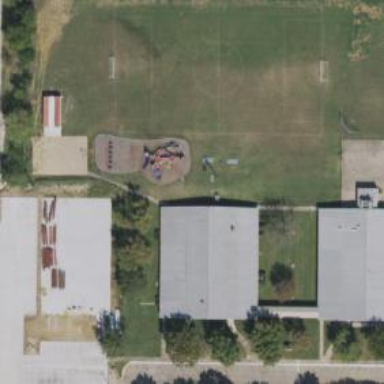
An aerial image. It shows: School building.